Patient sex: F
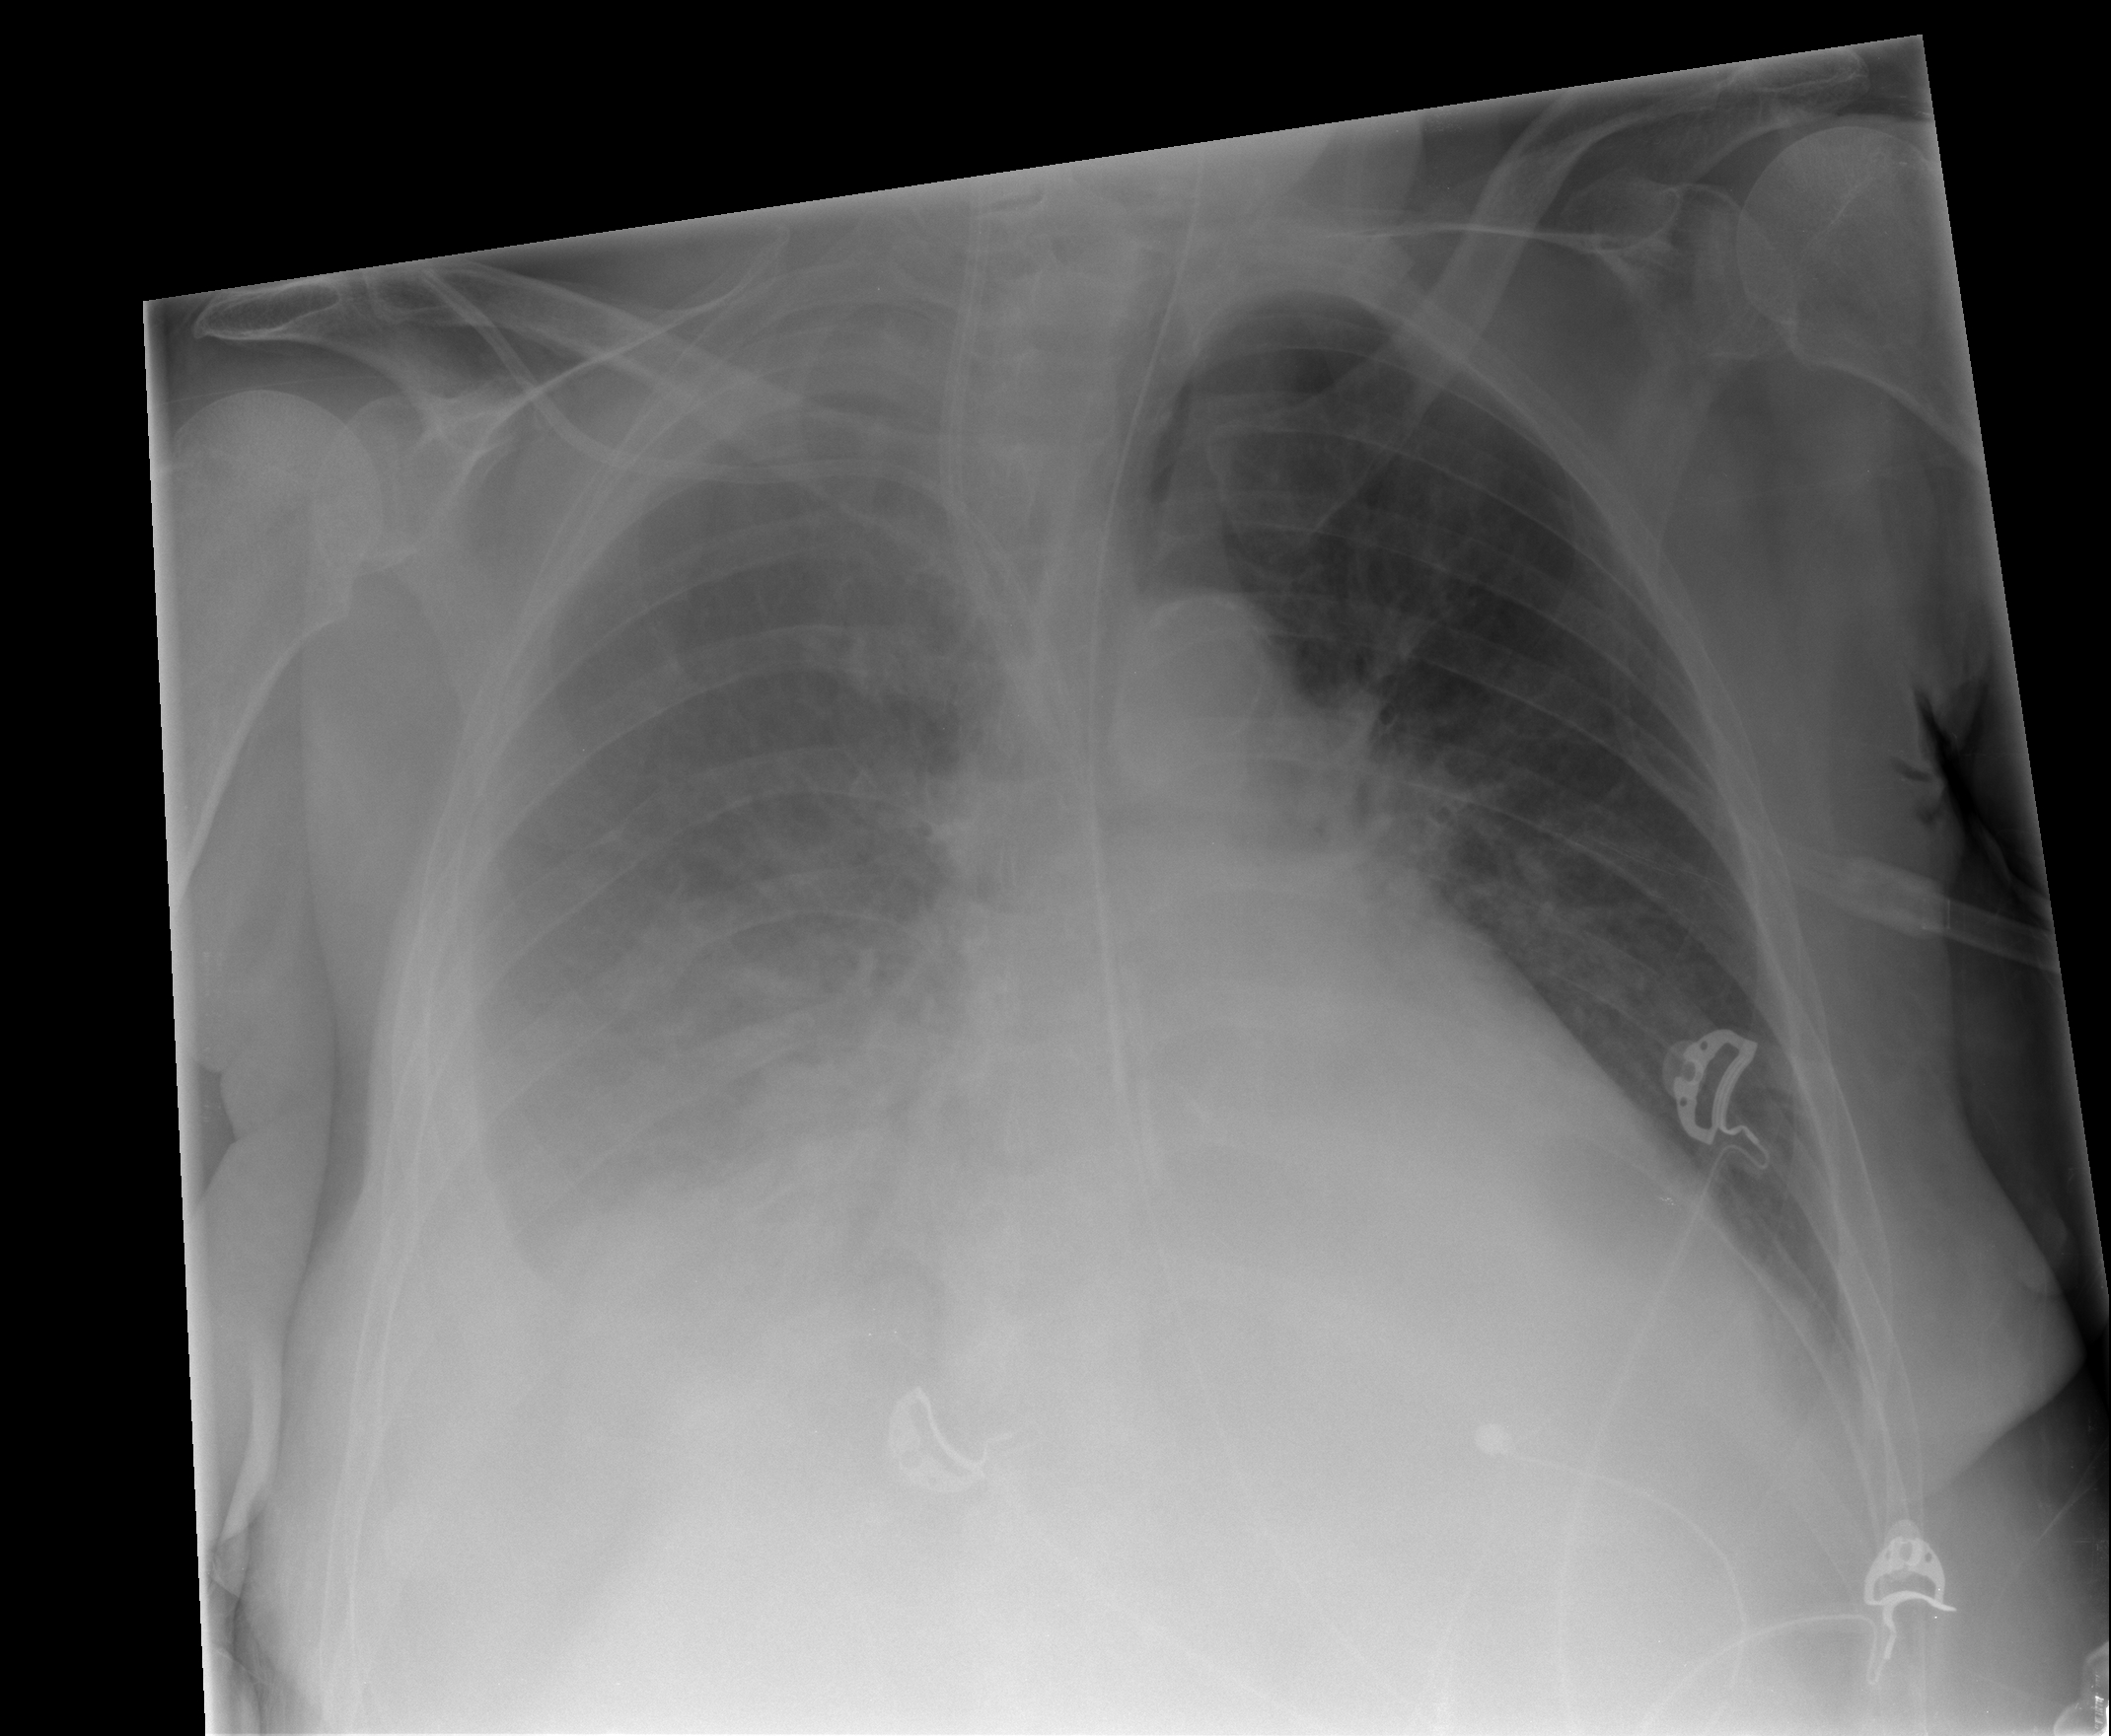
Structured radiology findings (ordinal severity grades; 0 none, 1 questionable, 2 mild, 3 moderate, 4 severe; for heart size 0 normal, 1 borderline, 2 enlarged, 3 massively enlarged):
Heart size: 2
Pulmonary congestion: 2
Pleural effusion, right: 3
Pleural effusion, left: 1
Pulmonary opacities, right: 1
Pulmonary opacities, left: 1
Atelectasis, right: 2
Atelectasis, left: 1